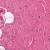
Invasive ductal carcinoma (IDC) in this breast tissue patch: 0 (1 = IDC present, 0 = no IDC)